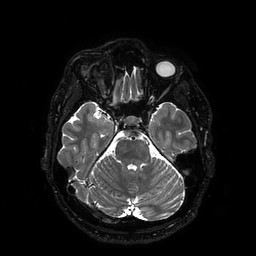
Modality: T2w
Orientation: coronal
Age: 37
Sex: male
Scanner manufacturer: philips
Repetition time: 2.5 s
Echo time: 0.331 s